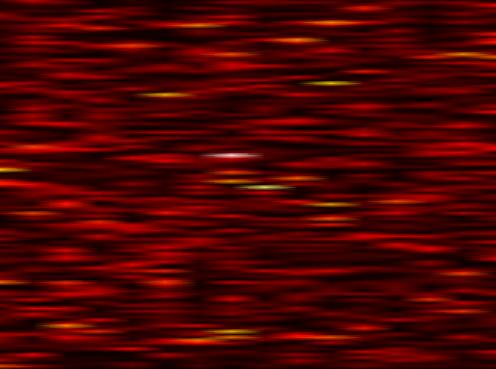
Label: FOFDM